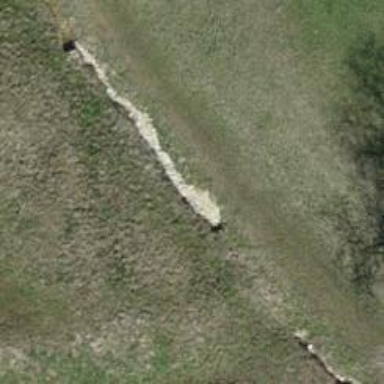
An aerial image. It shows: There is tunnel passing over ditch.